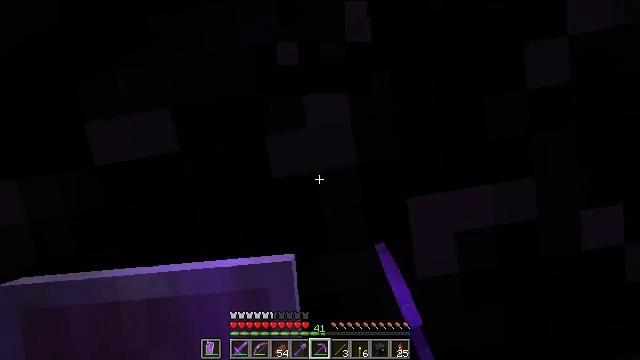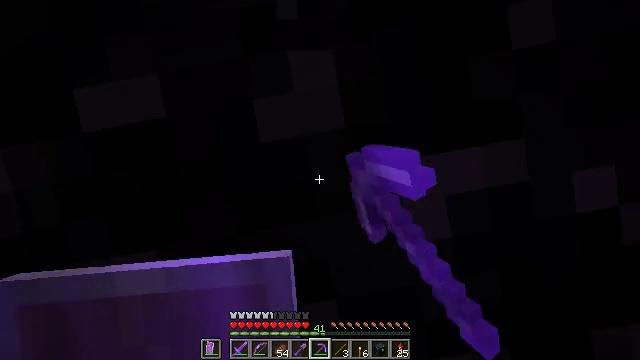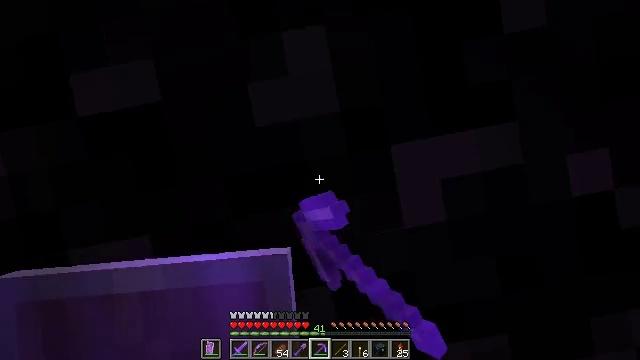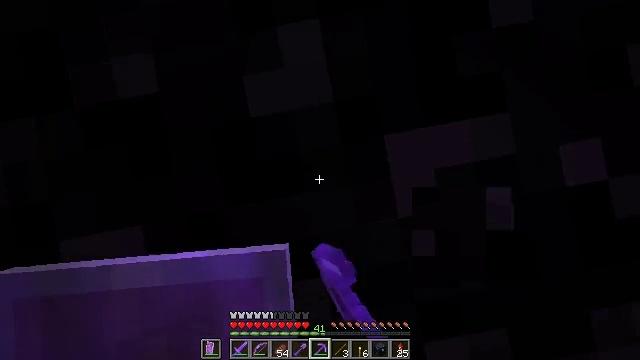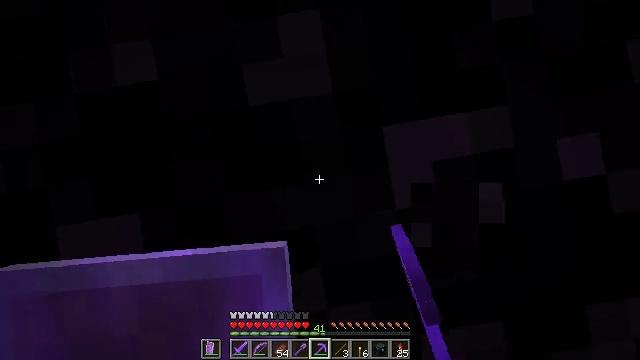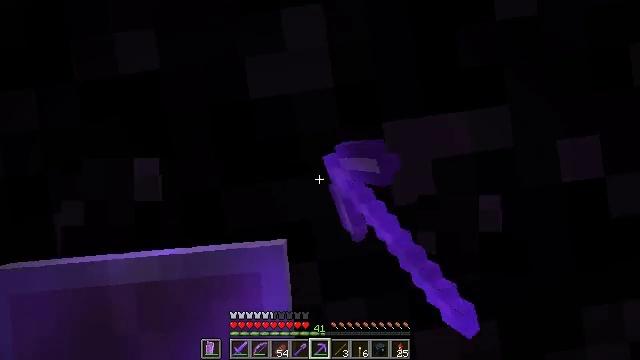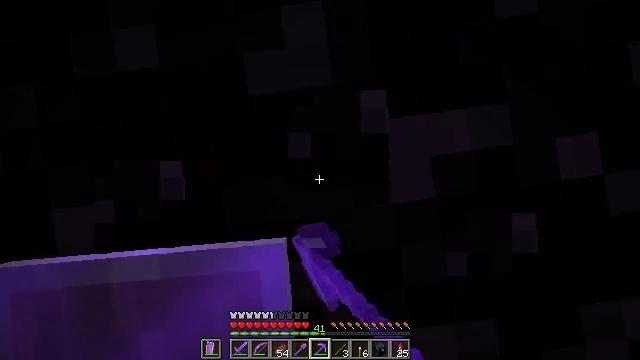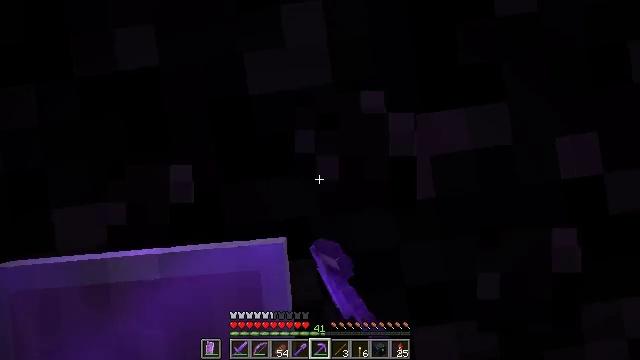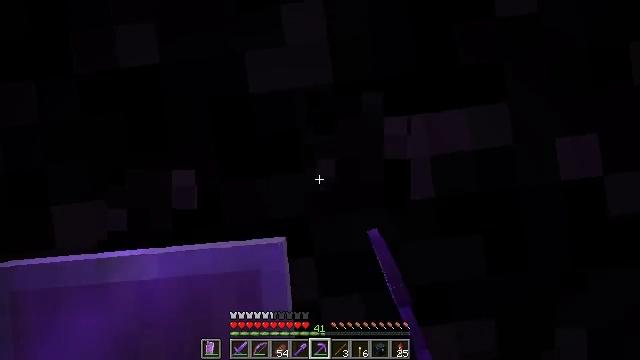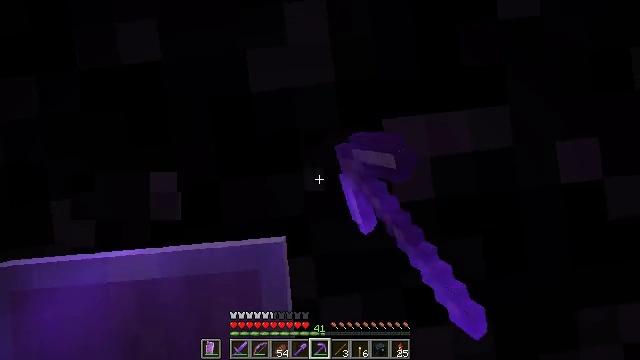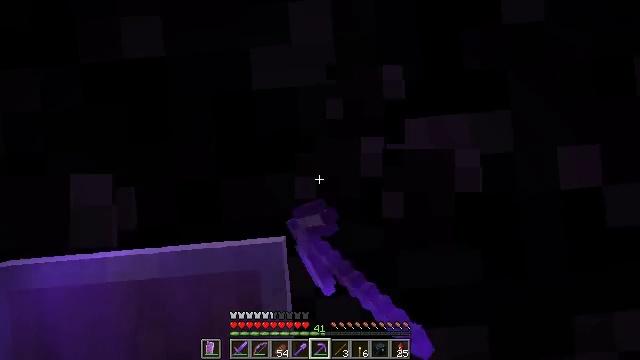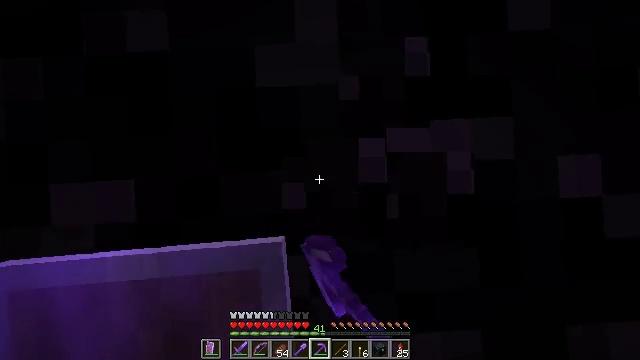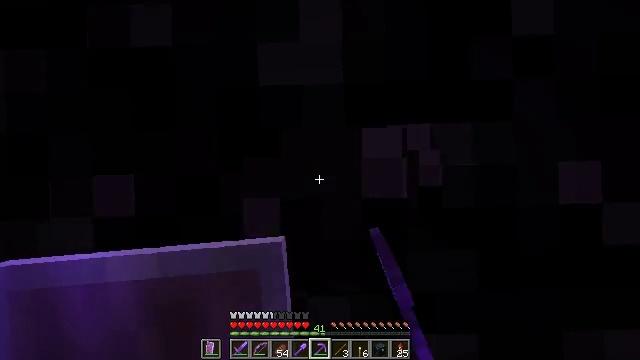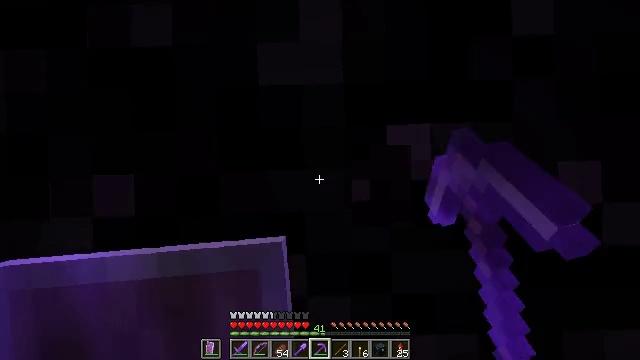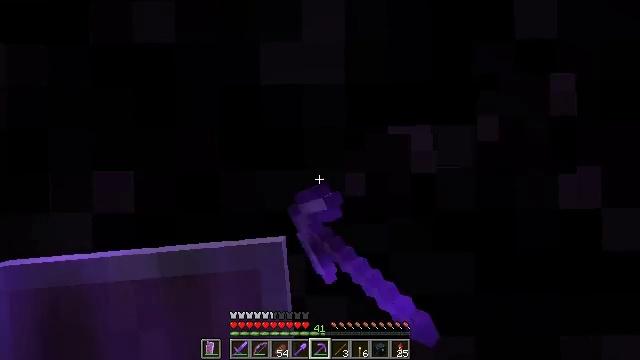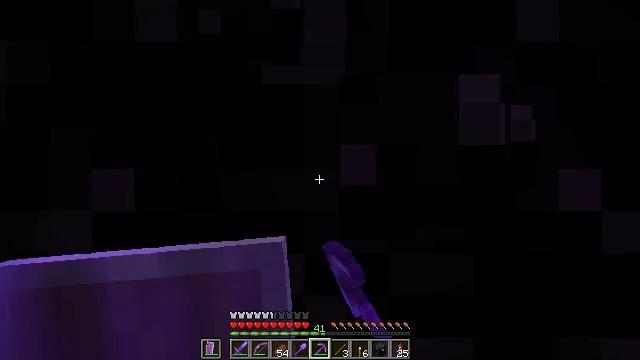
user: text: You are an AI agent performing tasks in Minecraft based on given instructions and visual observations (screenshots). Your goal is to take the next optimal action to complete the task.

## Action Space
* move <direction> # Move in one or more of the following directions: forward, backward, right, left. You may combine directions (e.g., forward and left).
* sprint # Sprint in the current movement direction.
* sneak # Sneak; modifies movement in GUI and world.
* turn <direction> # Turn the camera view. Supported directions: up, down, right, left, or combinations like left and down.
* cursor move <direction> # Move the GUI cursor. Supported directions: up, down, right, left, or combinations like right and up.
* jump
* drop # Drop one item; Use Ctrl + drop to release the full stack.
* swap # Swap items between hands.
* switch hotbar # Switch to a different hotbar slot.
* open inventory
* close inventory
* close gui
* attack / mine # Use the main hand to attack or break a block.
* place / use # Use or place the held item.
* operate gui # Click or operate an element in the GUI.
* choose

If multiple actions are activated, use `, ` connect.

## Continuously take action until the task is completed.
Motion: motion action
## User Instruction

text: Mine the obsidian block.
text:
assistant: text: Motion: turn up, attack / mine
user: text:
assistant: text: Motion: turn up, attack / mine
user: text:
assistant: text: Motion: turn up, attack / mine
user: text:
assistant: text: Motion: turn up, attack / mine
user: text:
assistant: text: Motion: turn right and up, attack / mine
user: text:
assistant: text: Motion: attack / mine
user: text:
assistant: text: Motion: attack / mine
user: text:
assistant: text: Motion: turn up, attack / mine
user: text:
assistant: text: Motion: turn up, attack / mine
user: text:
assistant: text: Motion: turn right and up, attack / mine
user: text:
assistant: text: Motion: turn right and up, attack / mine
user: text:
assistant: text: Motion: turn right and up, attack / mine
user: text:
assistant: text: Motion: attack / mine
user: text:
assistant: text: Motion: turn right and up, attack / mine
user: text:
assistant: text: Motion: turn up, attack / mine
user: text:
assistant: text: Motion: turn up, attack / mine
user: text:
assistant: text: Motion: attack / mine
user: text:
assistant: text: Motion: attack / mine
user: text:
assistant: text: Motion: attack / mine
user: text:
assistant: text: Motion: attack / mine
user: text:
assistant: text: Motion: attack / mine
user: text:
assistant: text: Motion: attack / mine
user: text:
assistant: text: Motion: attack / mine
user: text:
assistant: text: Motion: attack / mine
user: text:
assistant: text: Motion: attack / mine
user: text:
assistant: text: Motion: attack / mine
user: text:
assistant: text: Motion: attack / mine
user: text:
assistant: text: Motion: attack / mine
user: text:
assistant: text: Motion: attack / mine
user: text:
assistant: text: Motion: attack / mine